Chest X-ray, PA view. Patient: 44 years old, sex F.
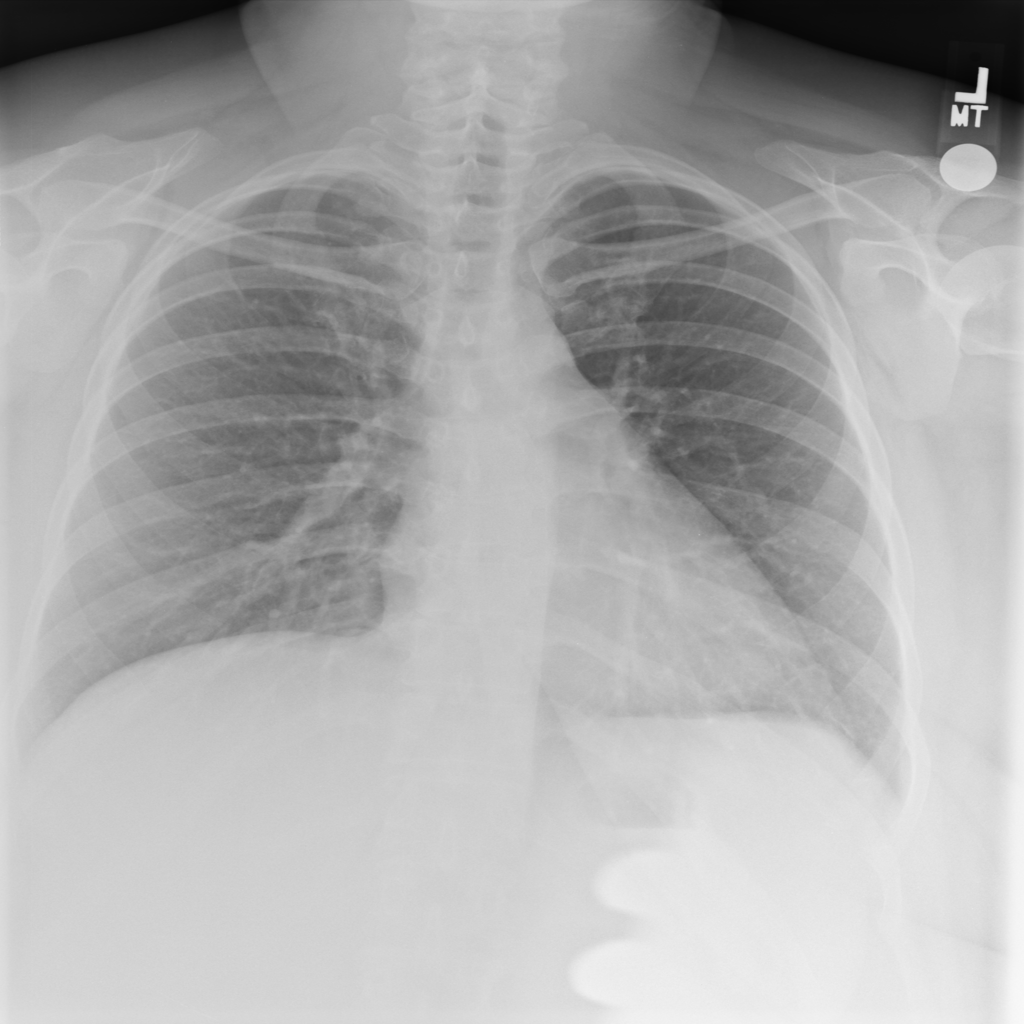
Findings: No Finding